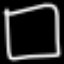
Label: square